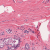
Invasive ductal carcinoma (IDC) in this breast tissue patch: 0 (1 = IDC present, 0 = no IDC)